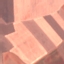
Land use / land cover class: AnnualCrop